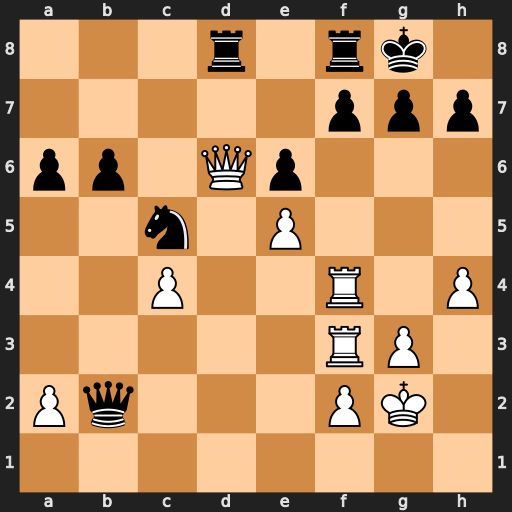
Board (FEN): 3r1rk1/5ppp/pp1Qp3/2n1P3/2P2R1P/5RP1/Pq3PK1/8
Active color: w
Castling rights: -
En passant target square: -
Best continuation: Rxf7 Rfe8 Qc7 Qb1 Rxg7+ Kh8 Rff7